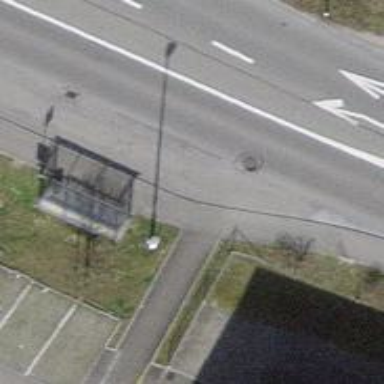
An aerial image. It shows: Platform with shelter for public transport.